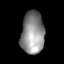
Tissue: lung
Cell type: Fibroblasts
Senescence score: 0.6157
Nuclear area (px): 970
Mean DAPI intensity: 141.136